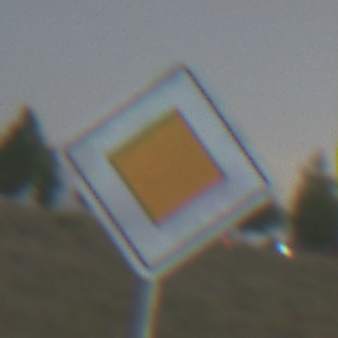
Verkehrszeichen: Vorfahrtsstrasse
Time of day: Night
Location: Outdoor (Nature)
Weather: Overcast
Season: NotSpecified
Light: Artificial